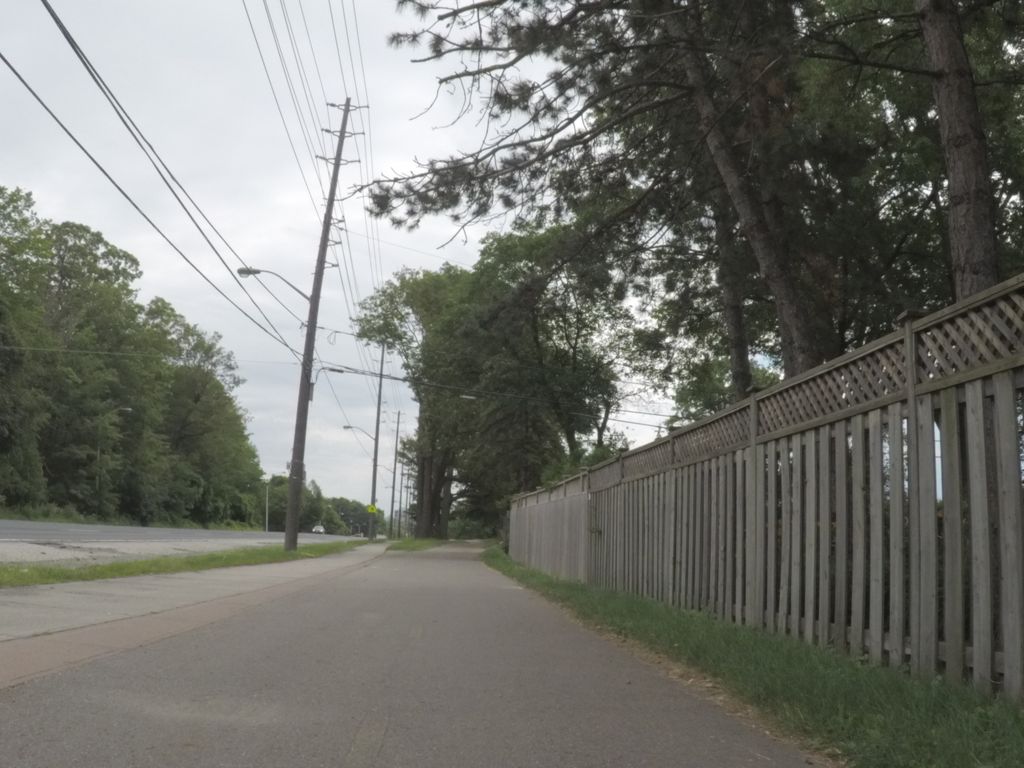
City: toronto